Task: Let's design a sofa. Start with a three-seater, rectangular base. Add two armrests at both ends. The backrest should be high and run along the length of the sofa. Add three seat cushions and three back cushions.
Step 363:
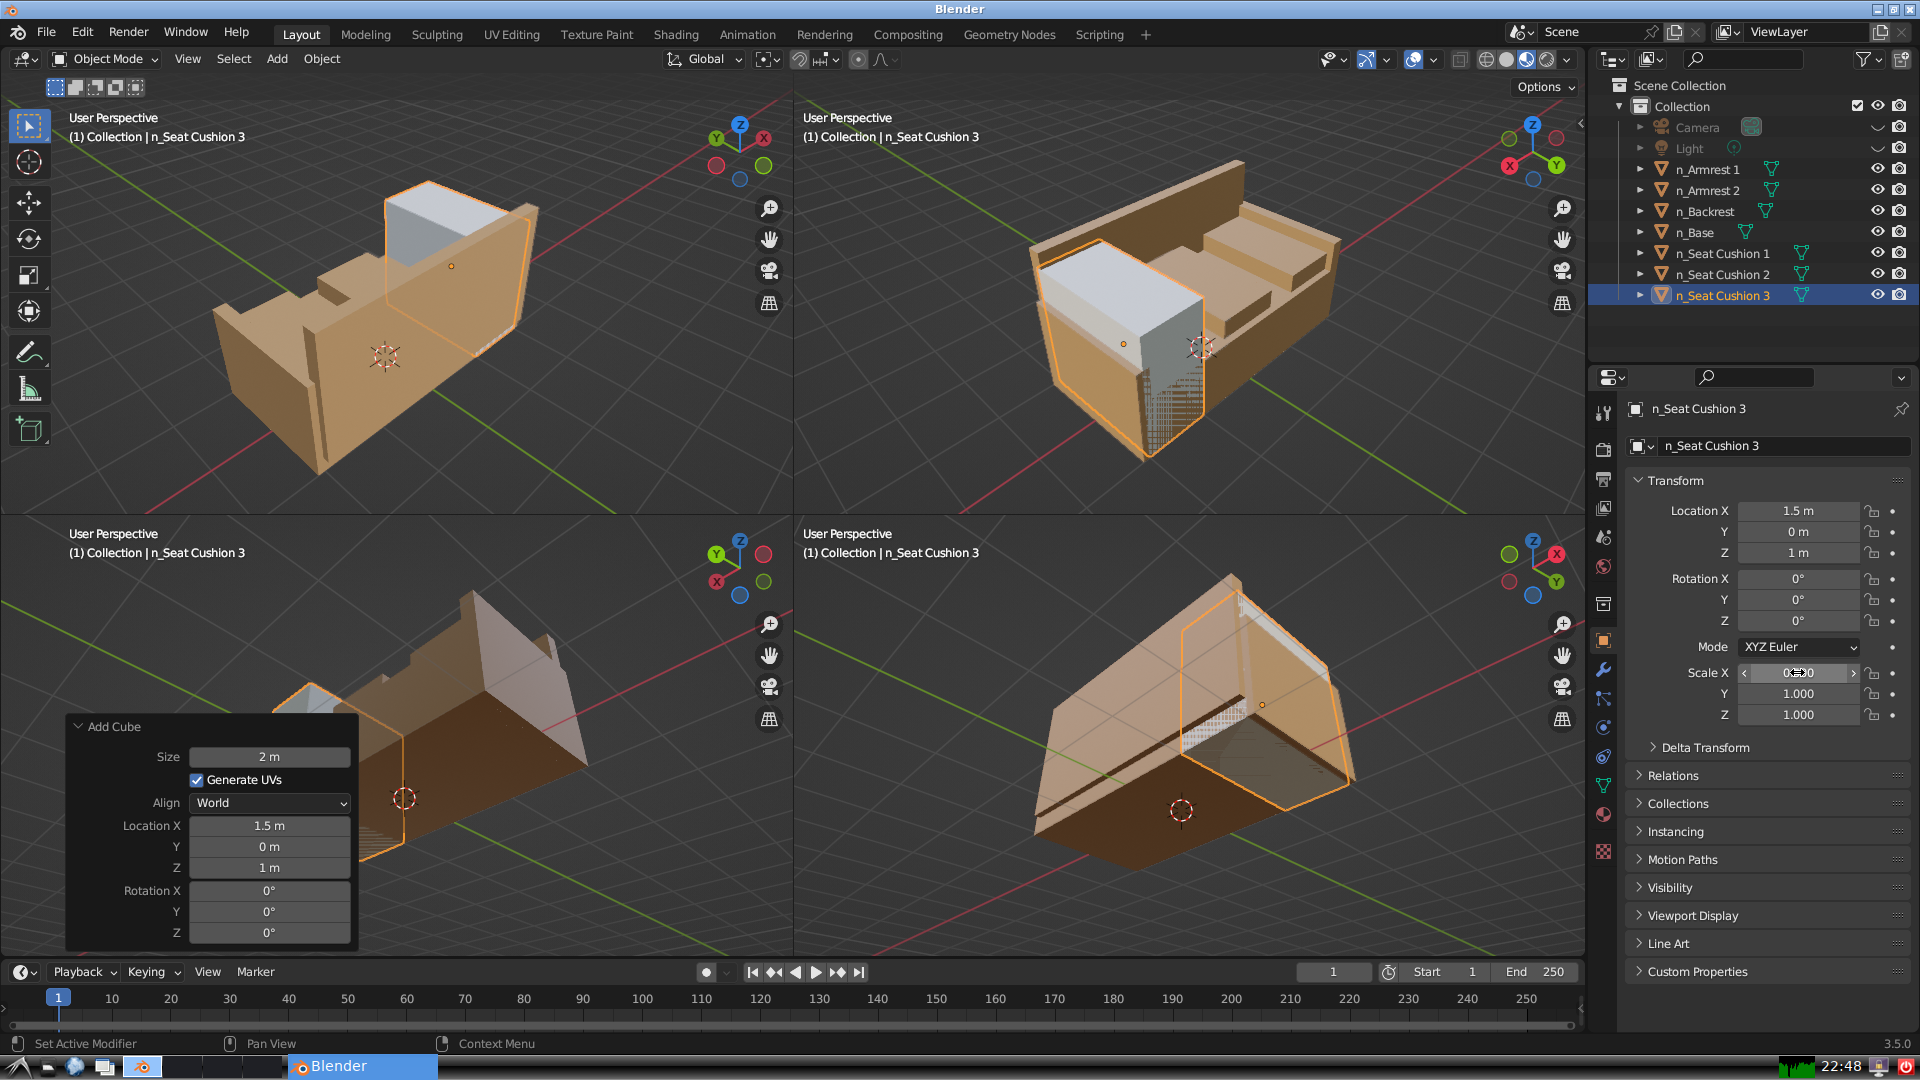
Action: {"mouse_move": [1797, 693]}